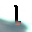
Label: 1